Question: - - - -
: Once an item number is entered, look for it under . If found, create the appropriate managed object and keep it in a dictionary. Once I am getting ready to save the context check against all objects stored. If the item already exists, then get the managed object, and add the quantities, destroy the newly created . Save.
: When checking against the stored truckItems it will load all the information but item will be set to nil. (Note, is nil, not ). Therefore, the quantity reflects the right value, but we no longer have the appropriate item.
Loading Inventory:
'''
NSError *error;
NSFetchRequest *request = [[NSFetchRequest alloc] initWithEntityName:@"TruckItems"];
NSSortDescriptor *sort = [[NSSortDescriptor alloc]
initWithKey:@"item" ascending:YES];
[request setSortDescriptors:[NSArray arrayWithObject:sort]];
loadedInventoryResultsController = [[NSFetchedResultsController alloc] initWithFetchRequest:request managedObjectContext:self->context sectionNameKeyPath:nil cacheName:nil];
if(![loadedInventoryResultsController performFetch:&error]) {
NSLog(@"Error! %@", [error localizedDescription]);
}
'''
Checking Against Saved Inventory Simplified Code:
'''
for(NSString *mpn in items) {
TruckItems *item = [items objectForKey:mpn];
//This shows the right number of managedObjects, but the ones that are repeated show item = nil;
NSLog(@"Logged: %@", [loadedInventoryResultsController fetchedObjects]);
//Check to see if items are already in inventory. If they are update their quantities rather than adding them again.
for(TruckItems *loadedItem in [loadedInventoryResultsController fetchedObjects]) {
Items *storedItem = [loadedItem item]; //I am doing this just for testing: This comes back as nil. This is the problem as it comes nil
Items *scanned = [item item]; //Same here.
if([stored.manufacturerProductNumber isEqualToString:scanned.manufacturerProductNumber]) {
item.quantity = [loadedItem.quantity decimalNumberByAdding:item.quantity];
[context deleteObject:loadedItem];
}
}
}
//Save context
'''
Why is it being set to nil? How to avoid it?
Thanks in advance.
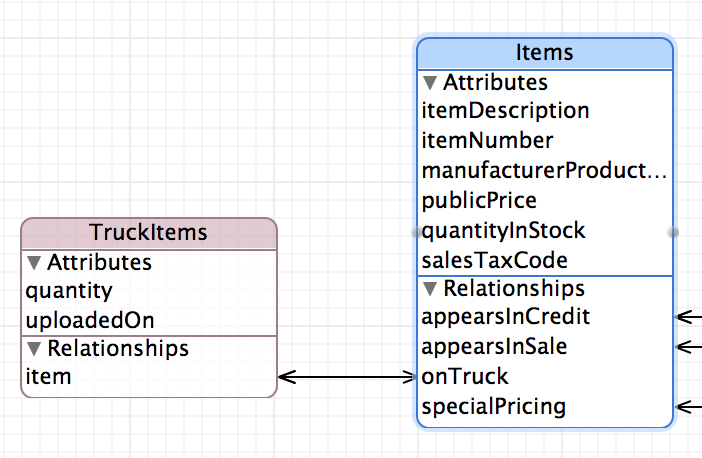
Answer: > If found, create the appropriate truckItem managed object and keep it in a dictionary
"The appropriate" truckItem object must only be one where the'item' relationship is populated with the appropriate 'Items' object. Since you have a one-to-one relationship, this will remove the 'item' value from any other 'truckItem' objects you have.
> add the quantities, destroy the newly created truckItem.
This then deletes the only 'truckItem' object with a valid relationship back to the item.
You don't show the code where you make the 'truckItem', but since you're searching through the 'Items', just use the 'onTruck' property of the item - this will be nil, if it isn't on the truck, or a truckItem object if it is. At that point, create a new item or update the quantity.